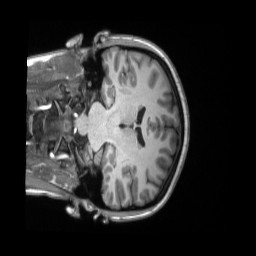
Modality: T1w
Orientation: coronal
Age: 22
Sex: female
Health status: ill
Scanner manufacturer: siemens
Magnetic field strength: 3 T
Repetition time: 2.2 s
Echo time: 0.00157 s